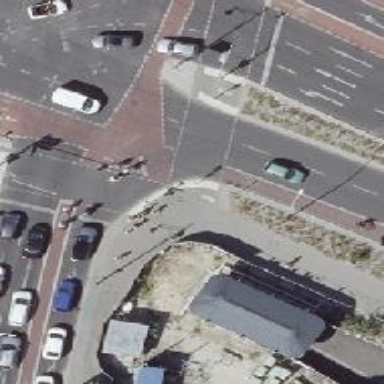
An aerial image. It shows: Secondary road with asphalt surface. It is dual carriageway with kerb separating the cycleway on the right.